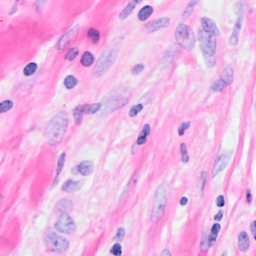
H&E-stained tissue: Breast